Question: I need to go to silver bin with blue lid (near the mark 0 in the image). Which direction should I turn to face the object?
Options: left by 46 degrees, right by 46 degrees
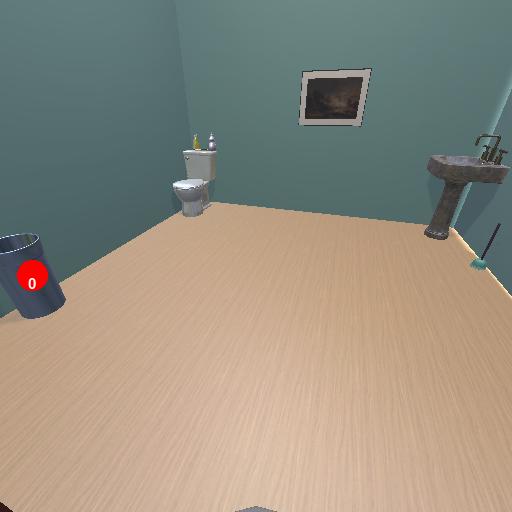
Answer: left by 46 degrees